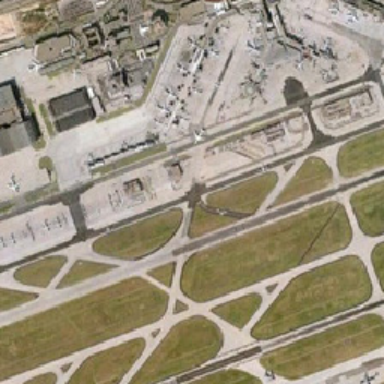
There is some buildings and an isosceles trapezoid parking apron with some aeroplanes beside which is fields with brown grass divided by runways .